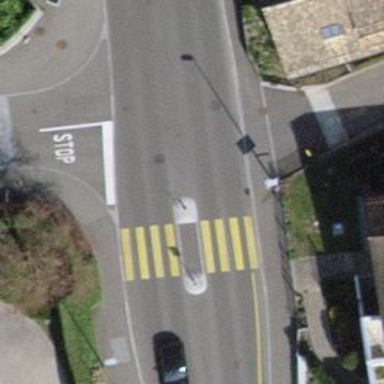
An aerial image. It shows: Marked zebra crossing with island in the middle.